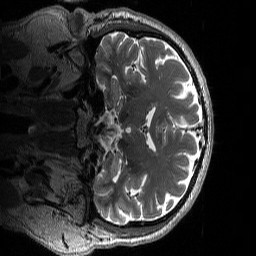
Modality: T2w
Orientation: coronal
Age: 60
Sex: male
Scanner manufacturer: siemens
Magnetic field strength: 3 T
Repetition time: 3.39 s
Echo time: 0.39 s